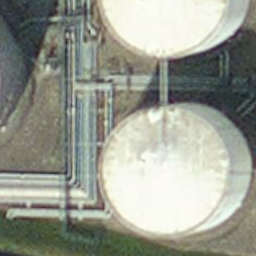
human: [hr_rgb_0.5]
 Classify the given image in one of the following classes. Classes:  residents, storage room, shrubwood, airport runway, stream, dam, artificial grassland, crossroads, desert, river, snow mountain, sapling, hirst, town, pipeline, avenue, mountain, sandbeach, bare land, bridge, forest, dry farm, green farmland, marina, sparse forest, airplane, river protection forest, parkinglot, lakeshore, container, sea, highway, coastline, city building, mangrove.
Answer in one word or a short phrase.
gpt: storage room